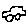
Label: car